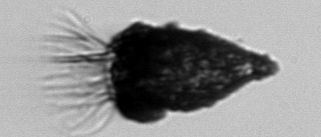
Label: Tintinnopsis